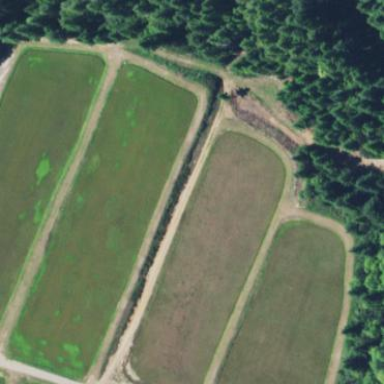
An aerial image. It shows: Farmland with cranberries as the main crop.